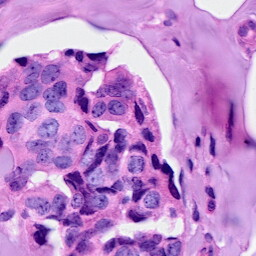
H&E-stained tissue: Breast